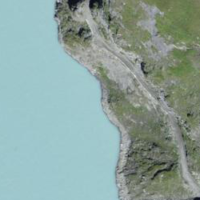
EUNIS habitat code: 31
Species observed at this site:
Parnassia palustris
Saxifraga aizoides
Epipactis atrorubens